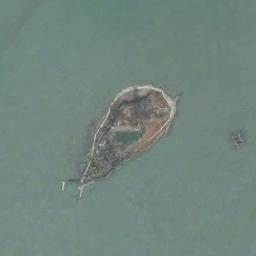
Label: island